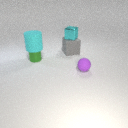
large gray rubber cube below small cyan metal cube